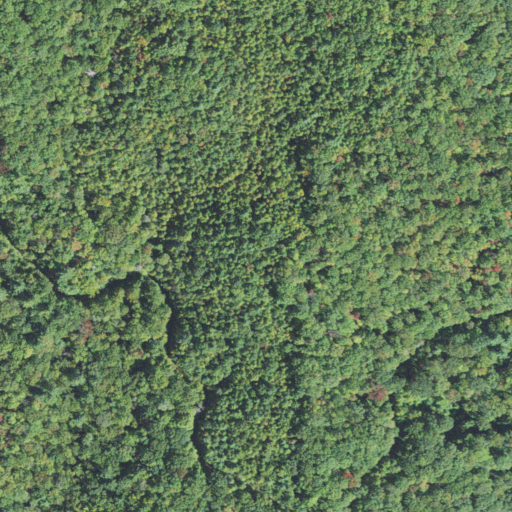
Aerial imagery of ridge(s) in North Carolina named Mine Ridge containing mixed forest and deciduous forest